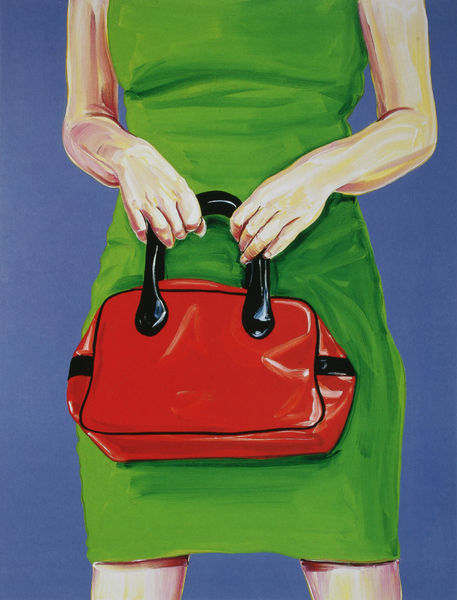
Titel: Handtasche tragen
Künstler: Cornelius Völker
Standort: München
Institution: Galerie Grimm/Rosenfeld
Schlagwörter: blau, hand, haut, körper, nackt, weiß, aquarell, grün, ausschnitt, brust, busen, finger, frau, grau, kleid, nacht, schwarz, rot, flächig, mode, rock, arm, arme, falten, halten, hände, öl, schlank, realismus, stehend, rosa, henkel, beine, bein, vallotton, modern, farbe, muskeln, realistisch, glanz, festhalten, streifen, lack, plastik, taubenblau, dünn, griff, torso, acryl, comic, tasche, kurz, griffe, handtasche, blaugrau, leder, abgeschnitten, kopflos, pop art, ärmellos, refelxe, kunststoff, mini, minikleid, etuikleid, bag, blaugra, frqu, lacktsche, nackte arme, nackte beine, schwarze griffe